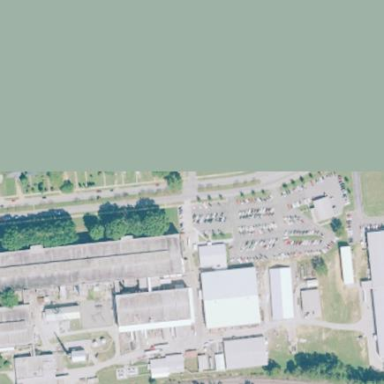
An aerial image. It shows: Industrial area.